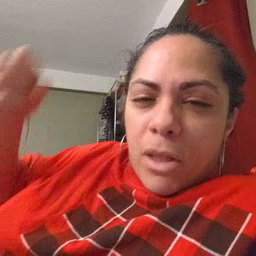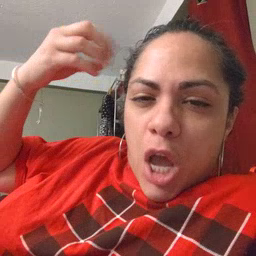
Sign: shower